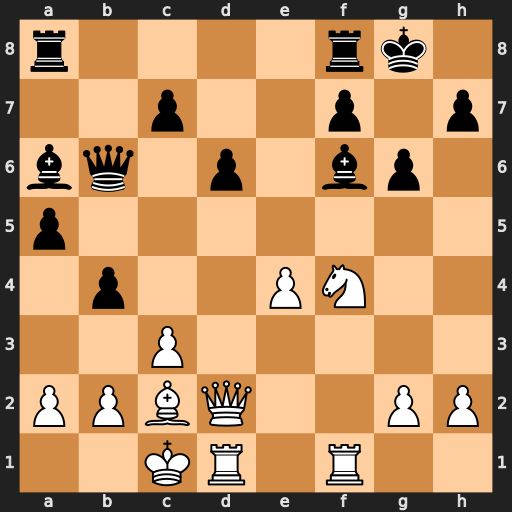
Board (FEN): r4rk1/2p2p1p/bq1p1bp1/p7/1p2PN2/2P5/PPBQ2PP/2KR1R2
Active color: w
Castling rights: -
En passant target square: -
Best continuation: Nd5 Be5 Nxb6